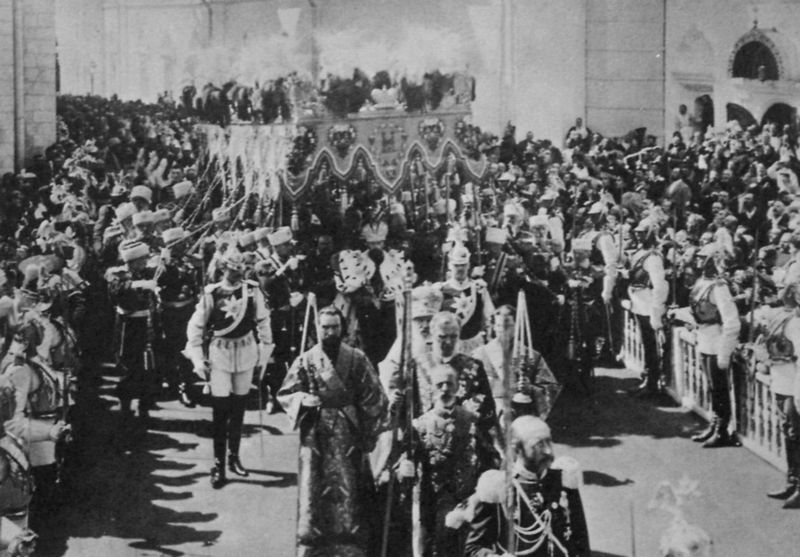
Titel: Nikolaus II. beim Verlassen der Mariä-Himmelfahrt-Kathedrale nach seiner Krönung am 14. Mai 1896
Künstler: Russischer Photograph
Standort: Paris
Institution: Bibliothèque du Musée des Arts Décoratifs
Schlagwörter: dunkel, schatten, weiß, wolken, menschen, grau, hell, hintergrund, licht, schwarz, strasse, dach, gebäude, zaun, fest, menge, ornament, feier, wache, gitter, rauch, sonne, boden, bühne, krone, fell, schärpe, japan, bogen, zuschauer, russland, trage, zug, mauer, dunst, tag, inszenierung, wagen, bischof, gefolge, kaiser, könig, soldaten, podest, tor, foto, fotografie, photographie, kreml, balustrade, schwarz weiss, militär, säbel, uniform, uniformen, waffen, soldat, volk, moskau, abzeichen, orden, stiefel, herrscher, zeremonie, heer, marsch, girlanden, reihen, pope, beerdigung, gewehr, priester, kostüme, schau, baldachin, geistliche, prozession, umzug, königlich, parade, gewehre, spalier, feierlichkeit, festzug, absperrung, imperial, offiziere, zar, stifel, fronleichnam, soldate, kimono, würdenträger, militärparade, phot, orthodox, st. petersburg, königspaar, sozialgeschichte, tenno, festwagen, gewänder stiefel, hermelinumhang, krönungszug, militárparade, vor 1. weltkrieg